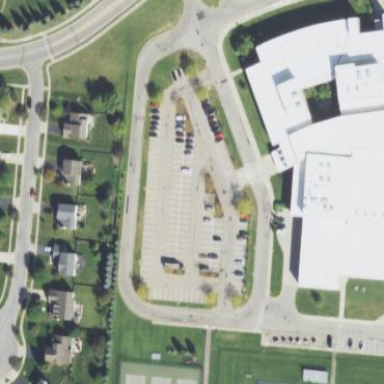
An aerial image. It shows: Parking area.